Question: I have jsp code 'df -h' for display disk information on the website.
How can I show the output to html with table?
Below the code:
'''
String[] disk;
String line;
String process;
Process p;
BufferedReader input;
p = Runtime.getRuntime().exec("df -h");
input = new BufferedReader(new InputStreamReader(p.getInputStream()));
input.readLine();
disk = input.readLine().split("\s+");
<%
<tr bgcolor="#f0f0f0">
<td colspan="2">
<b>Disk</b>
</td>
<td align="center">
<b>Size<b>
</td>
<td align="center">
<b>Used<b>
</td>
<td align="center">
<b>Avail<b>
</td>
<td align="center">
<b>Use%<b>
</td>
<td align="center">
<b>Mount<b>
</td>
</tr>
while ((line = input.readLine()) != null) {
%>
<tr>
<td colspan="2"><% out.println(disk[0]); %></td>
<td align="center"><% out.println(disk[1]); %></td>
<td align="center"><% out.println(disk[2]); %></td>
<td align="center"><% out.println(disk[3]); %></td>
<td align="center"><% out.println(disk[4]); %></td>
<td align="center"><% out.println(disk[5]); %></td>
</tr>
<%
}
input.close();
%>
'''
when on linux I execute "" it showing like below:
'''
[root@svr1 apache-tomcat-7.0.32]# df -h
Filesystem Size Used Avail Use% Mounted on
/dev/mapper/centos_svr1-root 29G 5.3G 23G 19% /
devtmpfs 1.9G 0 1.9G 0% /dev
tmpfs 1.9G 0 1.9G 0% /dev/shm
tmpfs 1.9G 17M 1.9G 1% /run
tmpfs 1.9G 0 1.9G 0% /sys/fs/cgroup
/dev/vda1 497M 163M 334M 33% /boot
tmpfs 380M 0 380M 0% /run/user/0
[root@svr1 apache-tomcat-7.0.32]#
'''
But at html I got like below:

How I can fix it, or what code that I need to change?
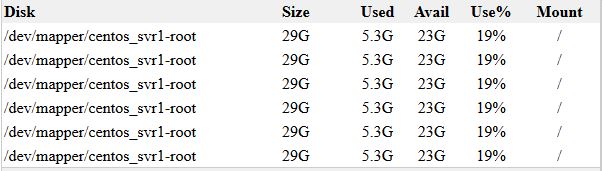
Answer: You need to move this line inside the 'while' loop:
'''
disk = input.readLine().split("\s+");
'''